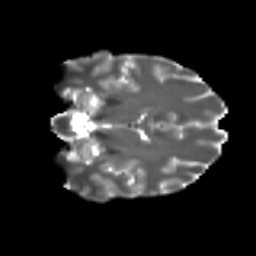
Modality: T2w
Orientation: coronal
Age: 37
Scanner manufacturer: ge
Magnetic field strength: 3 T
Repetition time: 7.8 s
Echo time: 0.0608 s